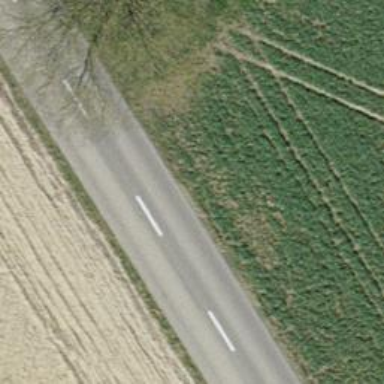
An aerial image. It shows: Unclassified road with asphalt surface.